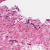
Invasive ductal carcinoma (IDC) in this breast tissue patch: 0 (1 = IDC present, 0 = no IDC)